The plot shows one second of acceleration measured on a rotor kit. Diagnose the rotating machine from this image, choosing from: normal, misalignment, unbalance, looseness.
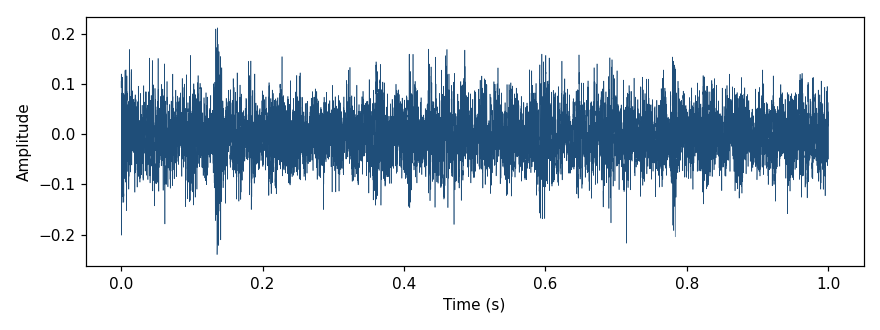
Answer: misalignment